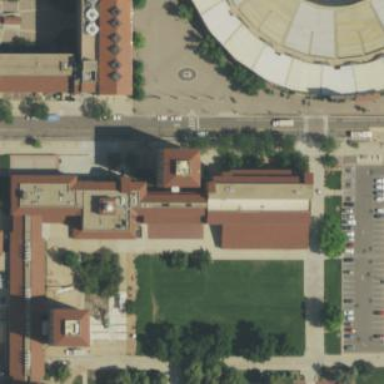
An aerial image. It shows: University building with roof made of roof tiles.